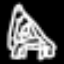
Label: The Eiffel Tower